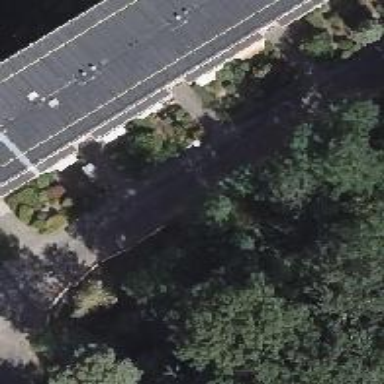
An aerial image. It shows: Asphalt footway.